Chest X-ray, PA view. Patient: 68 years old, sex M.
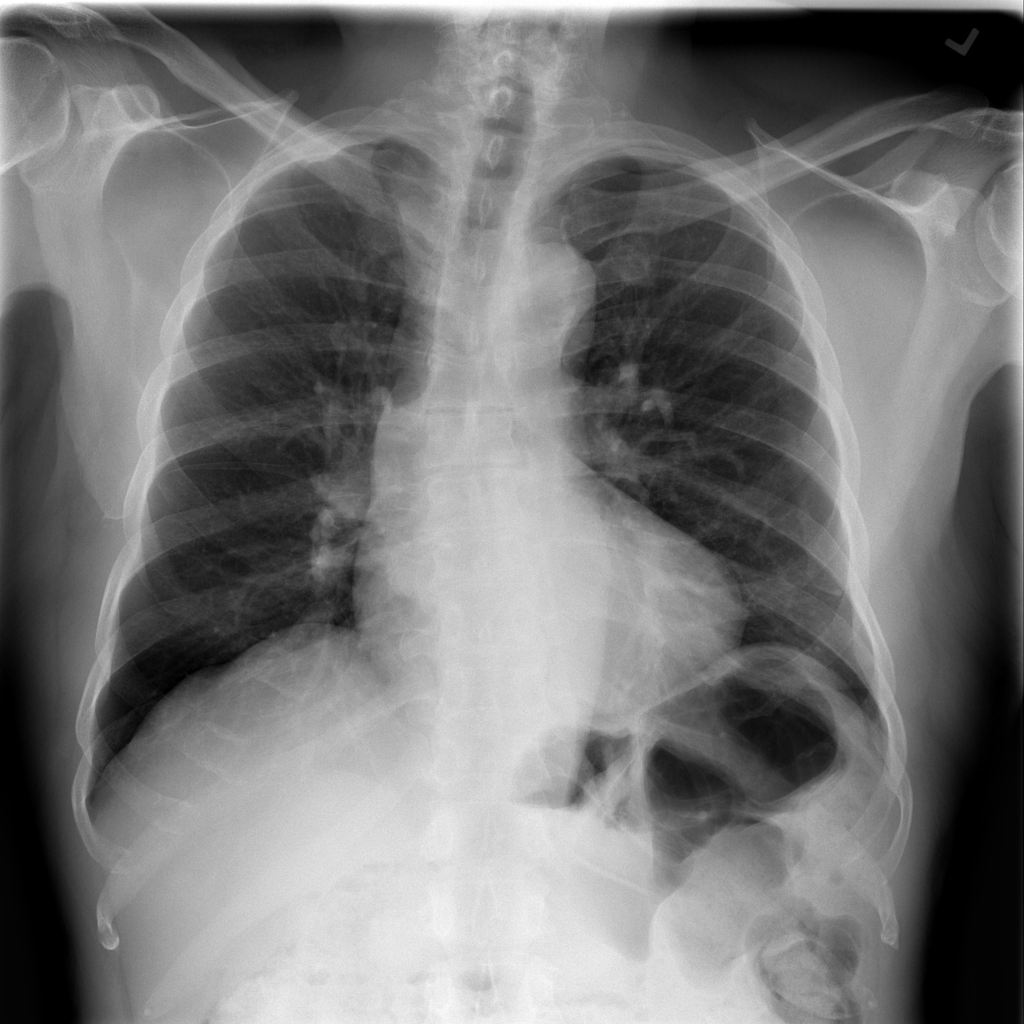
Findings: No Finding